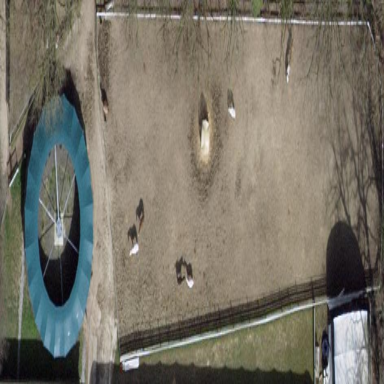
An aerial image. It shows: Equestrian pitch for leisure land use.